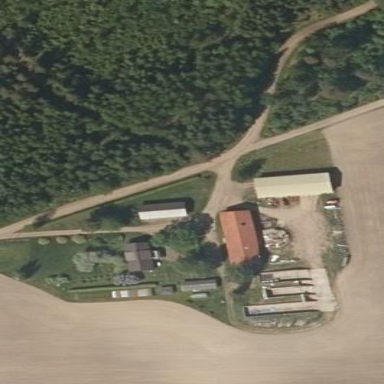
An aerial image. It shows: Farmyard area.